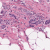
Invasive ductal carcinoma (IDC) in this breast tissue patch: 1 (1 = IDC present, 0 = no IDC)